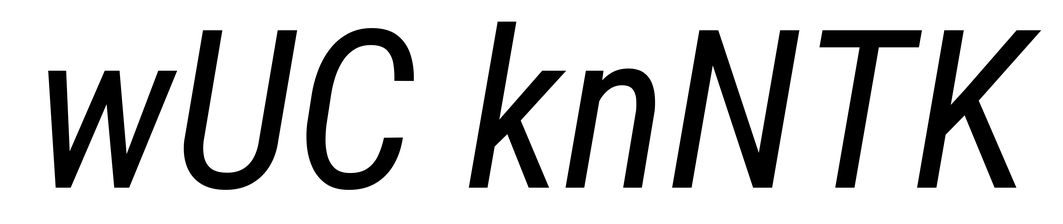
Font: Roboto-Italic_Condensed_Italic